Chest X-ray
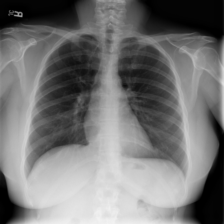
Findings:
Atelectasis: negative
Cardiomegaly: negative
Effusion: negative
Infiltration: negative
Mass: negative
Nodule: negative
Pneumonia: negative
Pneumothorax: negative
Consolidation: negative
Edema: negative
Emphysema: negative
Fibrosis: negative
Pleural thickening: negative
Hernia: negative